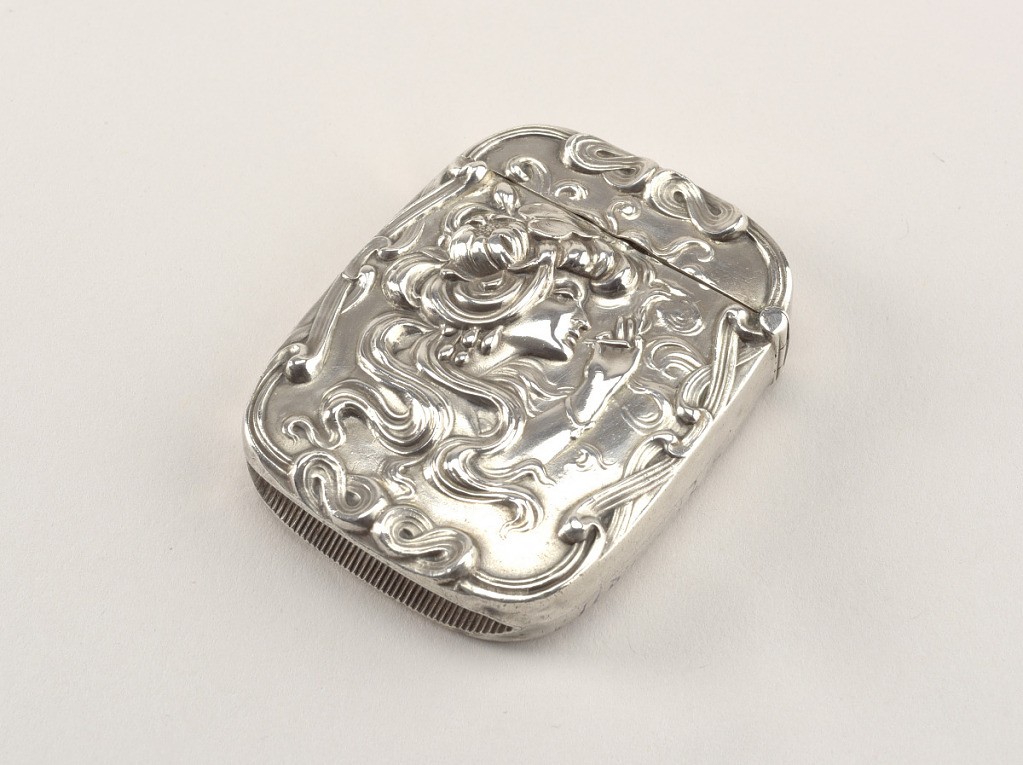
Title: Woman smoking
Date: ca. 1900
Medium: Cast and chased silver
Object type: Matchsafe
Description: Rectangular with rounded corners, featuring relief ornament of woman's head in profile holding a cigarette to her lips, smoke swirling around her face, her hair pulled up loosely with flower, long tendrils fall around her shoulders, all framed by elastic, ribbon-like decoration with whiplash curves. Reverse undecorated except for monogram (H?). Lid hinged on side. Striker in recessed groove on bottom.